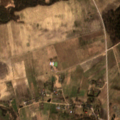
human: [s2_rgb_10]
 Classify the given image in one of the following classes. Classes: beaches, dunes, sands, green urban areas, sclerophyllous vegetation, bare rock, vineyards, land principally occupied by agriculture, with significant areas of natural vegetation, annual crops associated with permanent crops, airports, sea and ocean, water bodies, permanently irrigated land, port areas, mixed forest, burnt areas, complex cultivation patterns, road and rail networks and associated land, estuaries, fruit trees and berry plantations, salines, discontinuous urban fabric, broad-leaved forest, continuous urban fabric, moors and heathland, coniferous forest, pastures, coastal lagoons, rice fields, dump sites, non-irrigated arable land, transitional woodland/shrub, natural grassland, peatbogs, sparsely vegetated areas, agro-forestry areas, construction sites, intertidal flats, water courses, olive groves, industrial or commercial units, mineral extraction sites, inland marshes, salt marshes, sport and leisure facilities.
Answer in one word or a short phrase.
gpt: non-irrigated arable land, complex cultivation patterns, land principally occupied by agriculture, with significant areas of natural vegetation, broad-leaved forest, transitional woodland/shrub